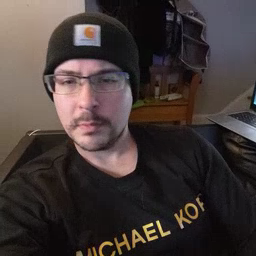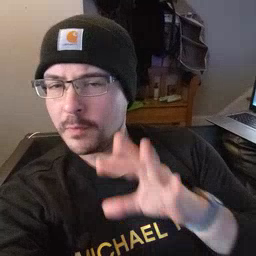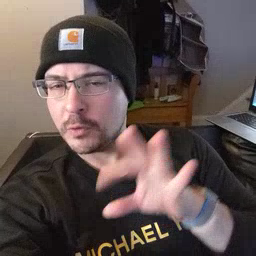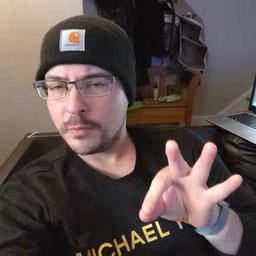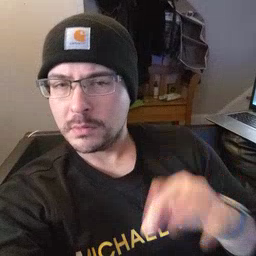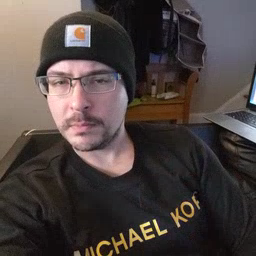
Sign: frenchfries